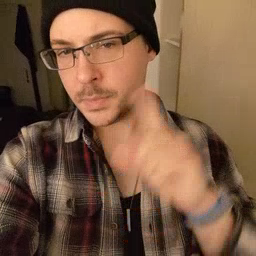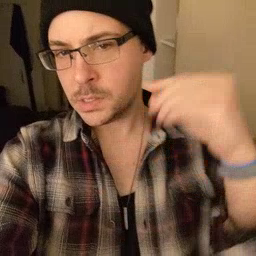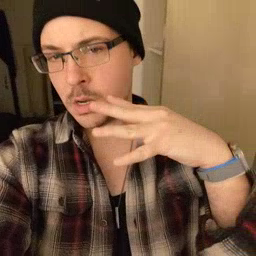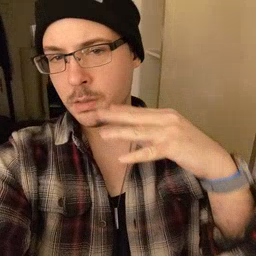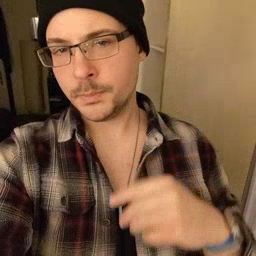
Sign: sun